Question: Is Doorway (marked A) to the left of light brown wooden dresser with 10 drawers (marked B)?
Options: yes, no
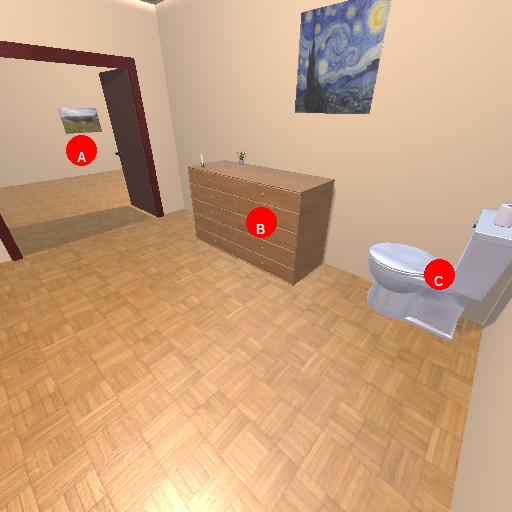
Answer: yes